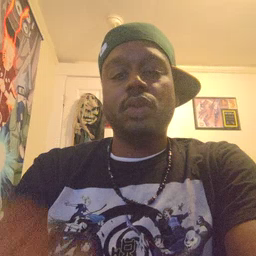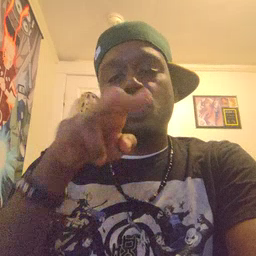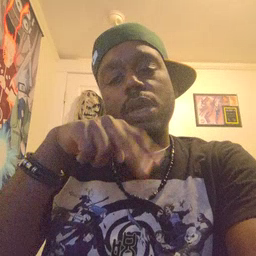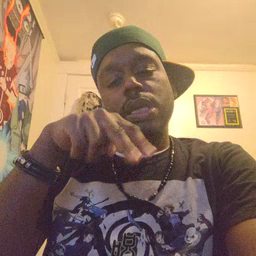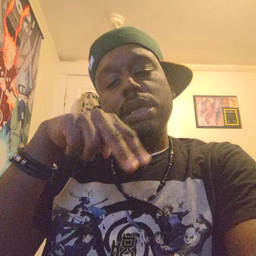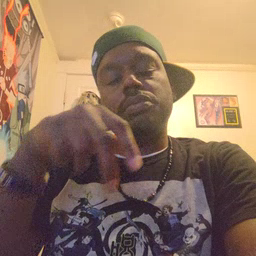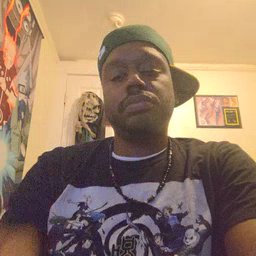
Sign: read